Question: I wonder how you can append a second api to an already registered api in Azure api management via an ARM deploy?
If I use the same value for the name property in my Microsoft.ApiManagement/service/apis resource. It overwrites the whole api instead of appending it. I don't find a property in the arm reference docs to specify I want to append the api instead of overwriting it: <URL>
I want to accomplish the same result via arm, like I am able todo via the Azure portal import menu
This is also described in the docs: <URL>
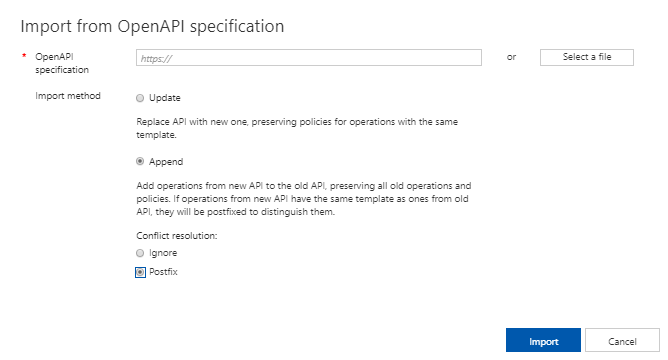
Answer: That is easily not possible at the moment. "Append" logic is implemented in UI, but it does rely only on publicly available ARM calls. You could inspect calls it makes to ARM to append one API to another and try to reproduce it "by hand".